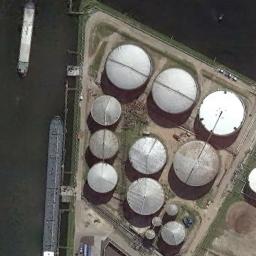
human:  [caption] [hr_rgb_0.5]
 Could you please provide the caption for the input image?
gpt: In the open space next to several ships there are many neatly arranged storage tanks of different sizes .

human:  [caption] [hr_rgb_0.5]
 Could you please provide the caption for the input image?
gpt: There are many storage tanks on the bare land next to the water .

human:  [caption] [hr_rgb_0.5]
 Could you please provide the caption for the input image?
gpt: There are two ships beside the oil tanks .

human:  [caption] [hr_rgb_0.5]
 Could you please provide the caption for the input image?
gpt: There are several rows of buildings next to these storage tanks .

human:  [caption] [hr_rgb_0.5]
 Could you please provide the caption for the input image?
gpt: There are some storage tanks of different sizes on the harbor .